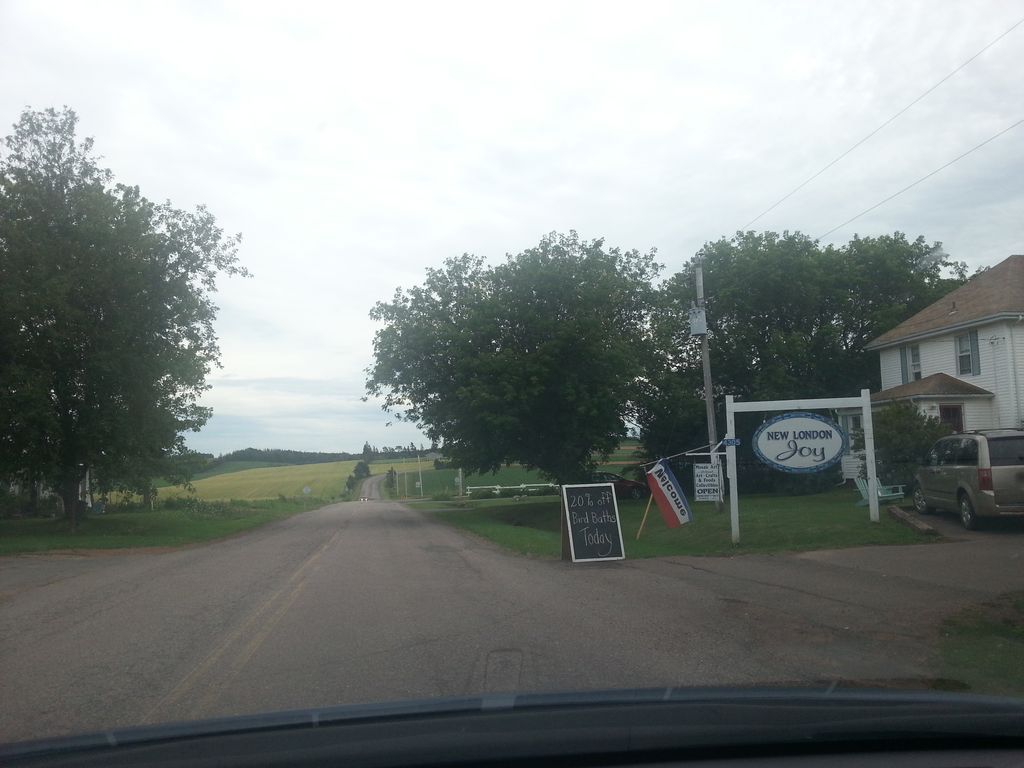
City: charlottetown